Question: I was create a module, its my xml file in etc/modules/Tim_Lastadded.xml
'''
<config>
<modules>
<Tim_Lastadded>
<active>true</active>
<codePool>local</codePool>
</Tim_Lastadded>
</modules>
</config>
'''
When I'm open PA in section Advanced I have doubled module name

I cant find a reason of doubled.
Thx for help
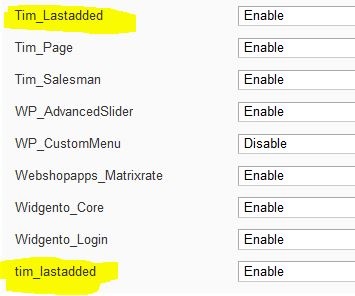
Answer: Check your 'app/code/local/Tim/Lastadded/etc/config.xml'. If you specify a version there, make sure that '<Tim_Lastadded>' is the same (watch the case sensitivity).